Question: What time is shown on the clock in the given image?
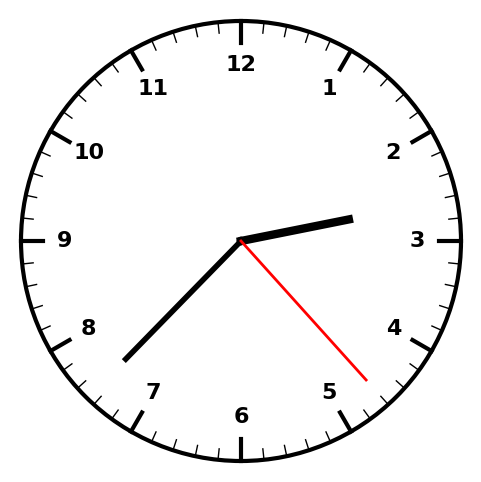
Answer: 02:37:23